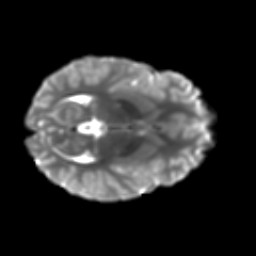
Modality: T2w
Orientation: axial
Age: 10
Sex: male
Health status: ill
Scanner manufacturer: ge
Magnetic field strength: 3 T
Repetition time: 6.752 s
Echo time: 0.079 s